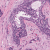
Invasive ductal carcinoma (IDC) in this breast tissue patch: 1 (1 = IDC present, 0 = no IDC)